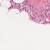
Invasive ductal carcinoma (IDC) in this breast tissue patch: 0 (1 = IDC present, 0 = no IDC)